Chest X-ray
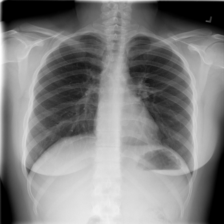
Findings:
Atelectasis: negative
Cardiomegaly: negative
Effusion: negative
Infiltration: negative
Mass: negative
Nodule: negative
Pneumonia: negative
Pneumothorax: negative
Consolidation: negative
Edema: negative
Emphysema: negative
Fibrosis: negative
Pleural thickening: negative
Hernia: negative